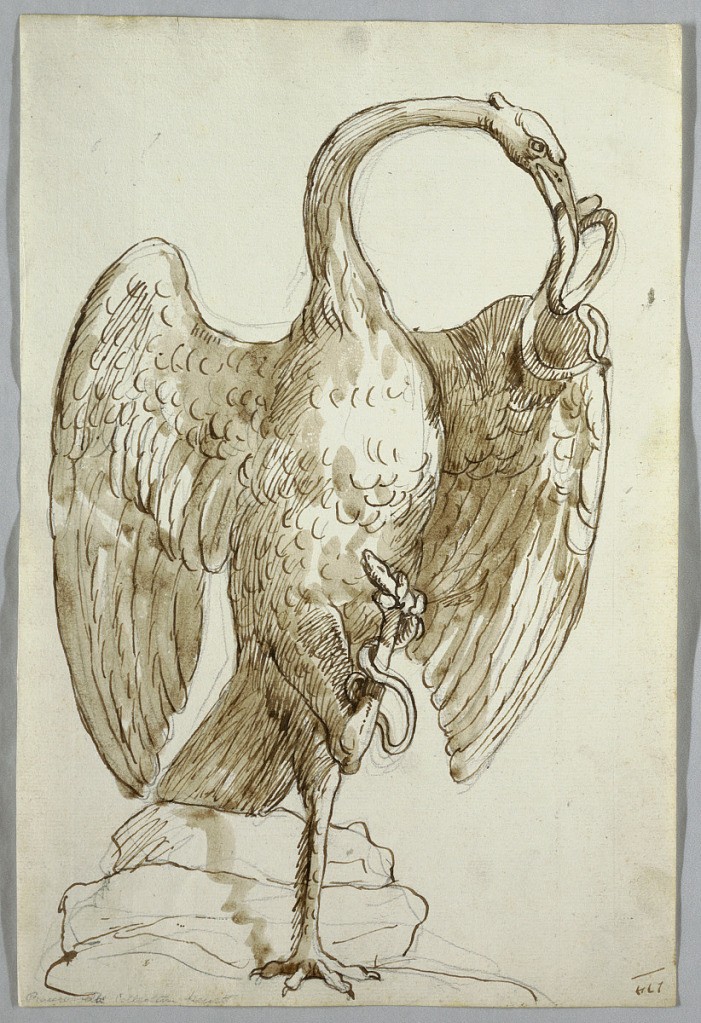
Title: Swan and Two Snakes
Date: ca. 1805
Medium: Black crayon, pen and ink, brush and wash on paper
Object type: Drawing
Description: A swan standing upon a rock with one snake in its mouth and another in its talon.